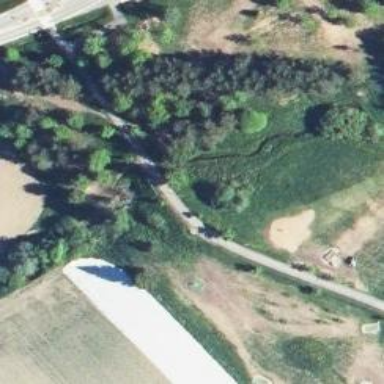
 specifically designed for the sport of disc golf."